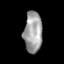
Tissue: prostate
Cell type: Myeloid cells
Senescence score: 0.7774
Nuclear area (px): 732
Mean DAPI intensity: 159.389